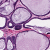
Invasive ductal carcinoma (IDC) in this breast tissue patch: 0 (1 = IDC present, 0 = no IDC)